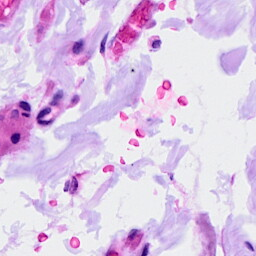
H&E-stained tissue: Ovarian